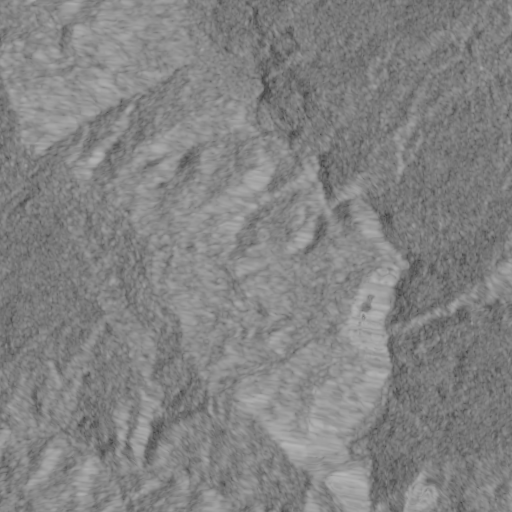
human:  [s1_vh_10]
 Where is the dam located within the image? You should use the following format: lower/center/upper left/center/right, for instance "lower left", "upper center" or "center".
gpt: The dam is located in the center left of the image.
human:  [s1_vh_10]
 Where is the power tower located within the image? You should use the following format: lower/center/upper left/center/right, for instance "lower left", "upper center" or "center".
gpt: The power tower is located in the upper left of the image.
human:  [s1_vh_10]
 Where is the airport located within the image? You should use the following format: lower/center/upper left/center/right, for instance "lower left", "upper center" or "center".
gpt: There is no airport in the image.

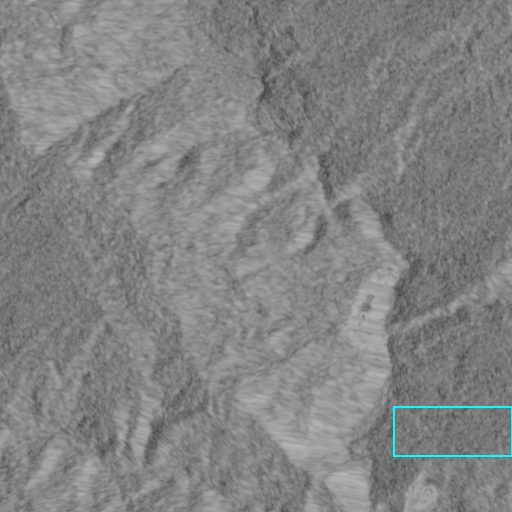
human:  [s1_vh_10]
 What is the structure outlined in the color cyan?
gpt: The structure outlined in cyan is a crop field.
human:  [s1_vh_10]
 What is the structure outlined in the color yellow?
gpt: There is no yellow outline.